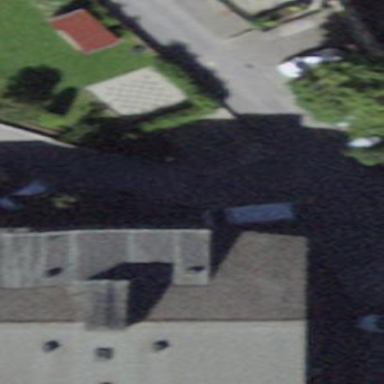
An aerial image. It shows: Hotel with gabled roof.